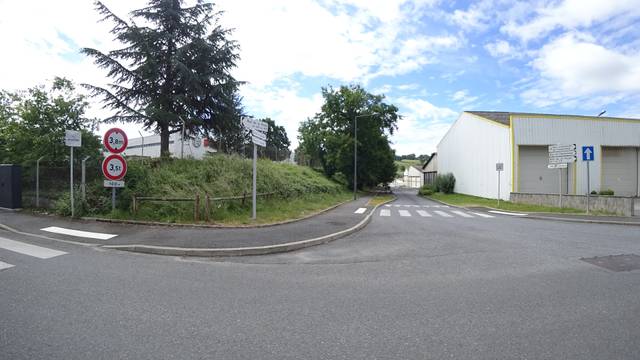
Region: France
Coordinates: 44.361, 2.598